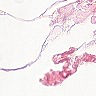
Metastatic tissue present: no